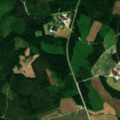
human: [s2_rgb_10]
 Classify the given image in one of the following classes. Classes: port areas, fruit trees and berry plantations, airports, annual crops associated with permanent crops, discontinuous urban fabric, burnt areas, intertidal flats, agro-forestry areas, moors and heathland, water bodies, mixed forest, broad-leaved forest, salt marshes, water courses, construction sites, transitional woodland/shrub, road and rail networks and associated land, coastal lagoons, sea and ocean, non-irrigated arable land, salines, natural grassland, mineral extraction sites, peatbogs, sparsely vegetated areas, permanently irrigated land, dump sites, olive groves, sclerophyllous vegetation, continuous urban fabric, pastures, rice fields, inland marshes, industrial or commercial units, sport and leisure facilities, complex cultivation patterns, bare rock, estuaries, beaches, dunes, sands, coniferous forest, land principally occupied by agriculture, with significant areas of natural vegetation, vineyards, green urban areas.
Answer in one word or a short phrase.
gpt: non-irrigated arable land, mixed forest, transitional woodland/shrub